Question: In order to check whether my ASP.NET MVC application will run on my host. I tried deploying an ASP.NET MVC application with just one controller and one view. I have copied all the necessary files in the bin directory which are as following:
- - - - - - -
Other than above files, following files are included

However, I still get an 404 error. This is the URL <URL>
What else do I need to copy or am I missing something? This is a windows hosting account only.
I tried contacting the support but they are not available.
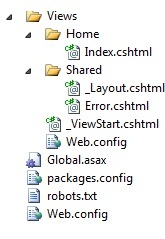
Answer: Checkpoints:
1) Make sure application pool runs ASP .NET 4.0
2) Make sure web.config has this line:
'''
<system.webServer>
<modules runAllManagedModulesForAllRequests="true">
....
'''